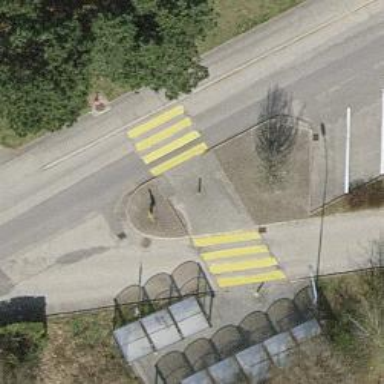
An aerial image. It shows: Uncontrolled zebra crossing on the road.